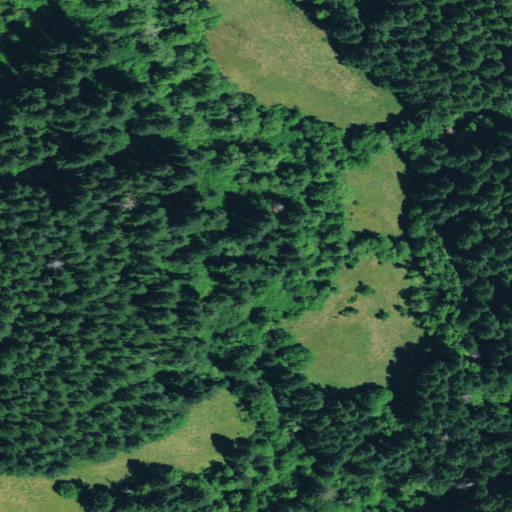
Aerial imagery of plain(s) in Oregon named Durbin Meadows containing evergreen forest, mixed forest, shrub, and pasture